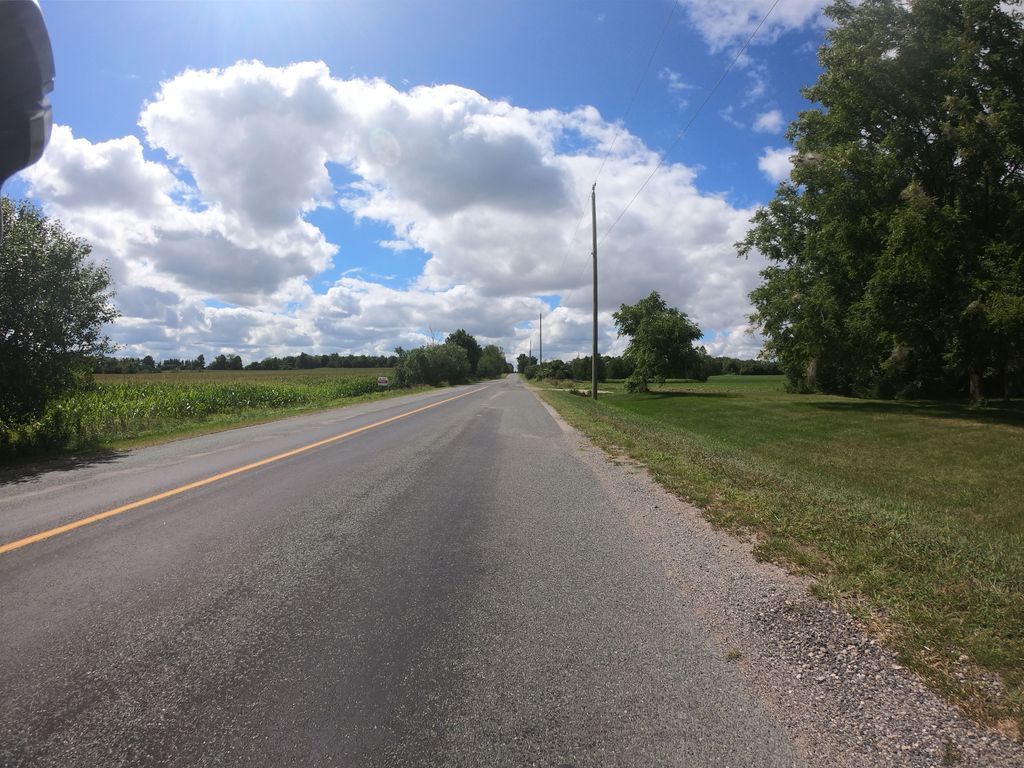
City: kitchener-waterloo